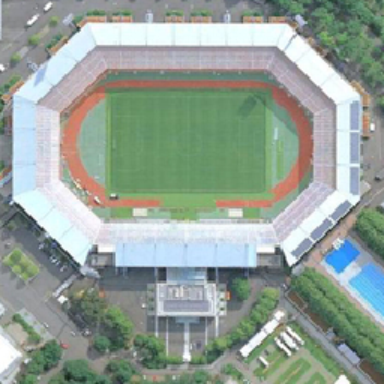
The stadium was octagonal .